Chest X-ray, PA view. Patient: 52 years old, sex M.
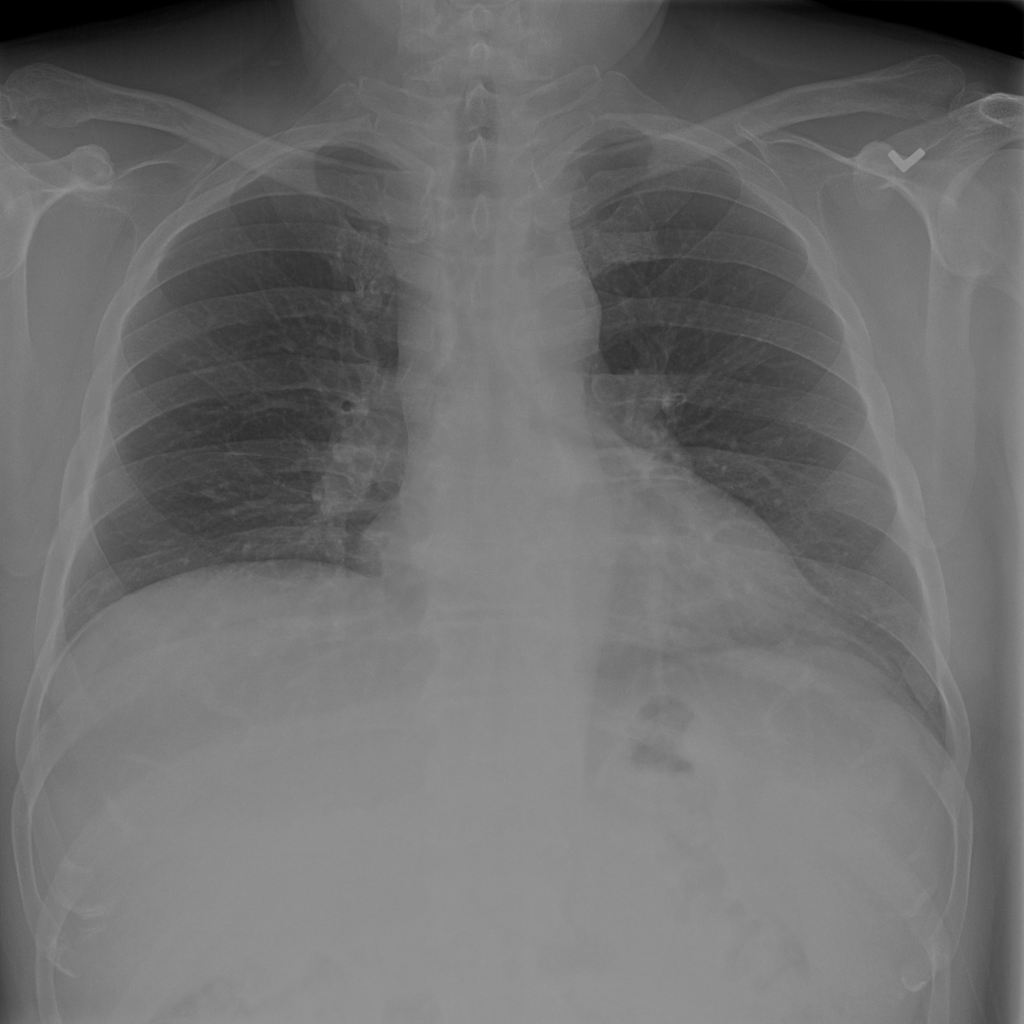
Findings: Atelectasis